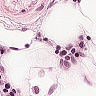
Metastatic tissue present: no